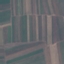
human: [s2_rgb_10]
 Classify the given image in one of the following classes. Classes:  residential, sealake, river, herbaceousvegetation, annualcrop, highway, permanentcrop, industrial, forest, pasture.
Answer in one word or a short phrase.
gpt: AnnualCrop